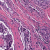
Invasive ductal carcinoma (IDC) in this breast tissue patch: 0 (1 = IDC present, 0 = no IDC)